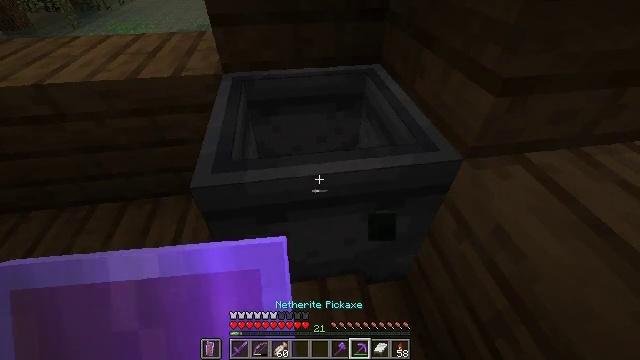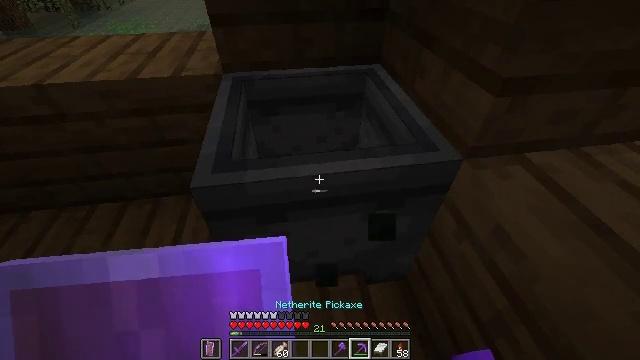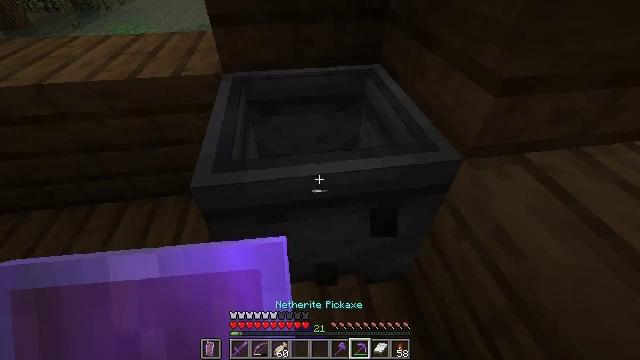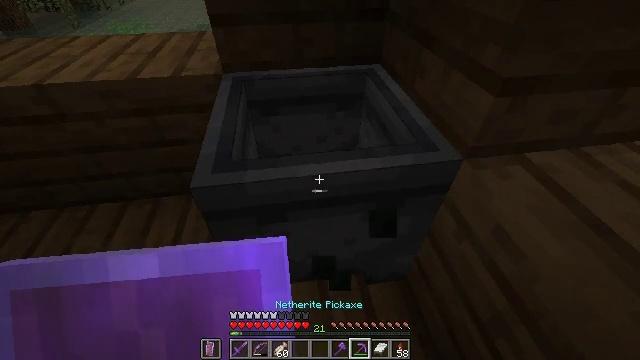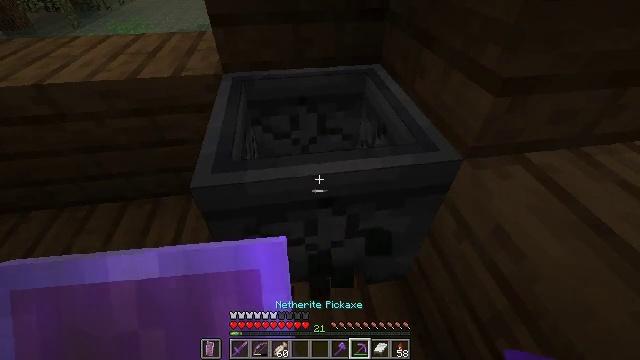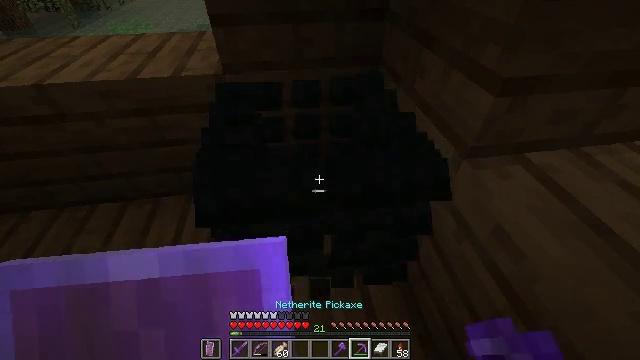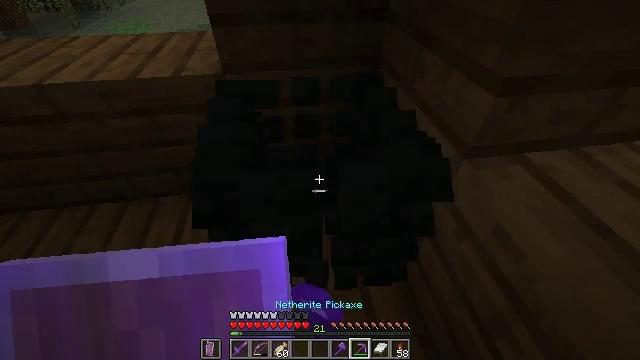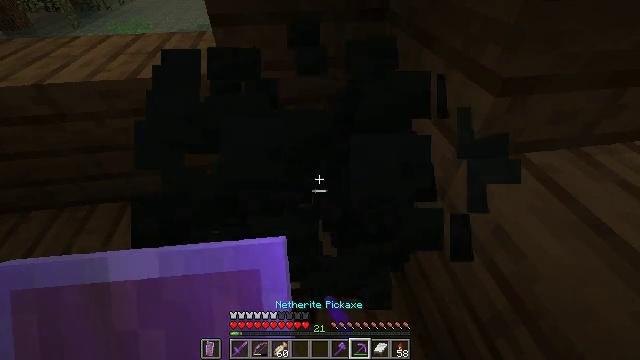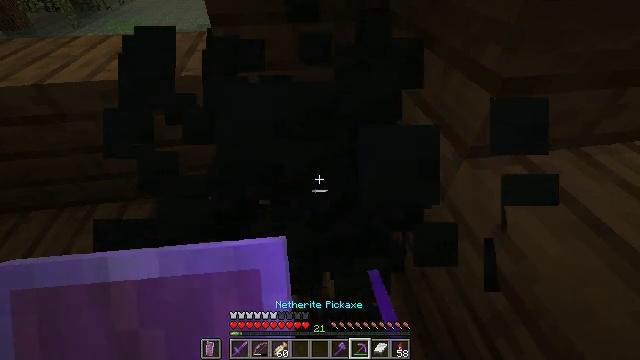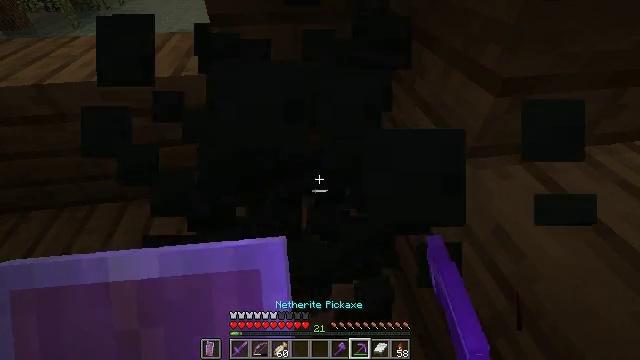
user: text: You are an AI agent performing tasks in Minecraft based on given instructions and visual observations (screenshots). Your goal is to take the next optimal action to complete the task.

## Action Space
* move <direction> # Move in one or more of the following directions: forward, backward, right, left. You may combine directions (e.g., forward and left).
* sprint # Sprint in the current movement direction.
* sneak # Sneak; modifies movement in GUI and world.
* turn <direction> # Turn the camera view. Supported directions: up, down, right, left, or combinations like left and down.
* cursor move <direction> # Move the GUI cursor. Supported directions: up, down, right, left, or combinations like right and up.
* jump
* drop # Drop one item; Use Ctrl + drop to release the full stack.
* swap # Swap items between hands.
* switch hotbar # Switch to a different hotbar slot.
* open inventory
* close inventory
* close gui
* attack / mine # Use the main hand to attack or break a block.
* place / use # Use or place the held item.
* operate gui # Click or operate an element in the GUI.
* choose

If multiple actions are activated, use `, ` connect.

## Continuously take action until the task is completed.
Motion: motion action
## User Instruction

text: Destroy the cauldron to put it in your inventory.
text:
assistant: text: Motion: attack / mine
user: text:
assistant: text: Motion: attack / mine
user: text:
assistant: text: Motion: attack / mine
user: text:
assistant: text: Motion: attack / mine
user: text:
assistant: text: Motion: attack / mine
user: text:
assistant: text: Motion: no_op
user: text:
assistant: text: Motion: no_op
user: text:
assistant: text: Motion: no_op
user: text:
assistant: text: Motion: no_op
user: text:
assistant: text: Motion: no_op